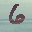
Label: 6